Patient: sex F, age 63
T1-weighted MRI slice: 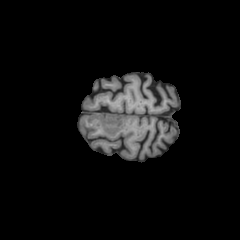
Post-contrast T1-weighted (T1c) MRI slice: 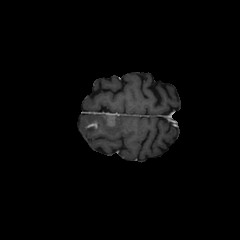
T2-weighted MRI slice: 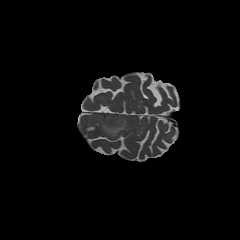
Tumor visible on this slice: yes
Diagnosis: Glioblastoma, IDH-wildtype
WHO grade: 4